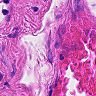
Metastatic tissue present: no